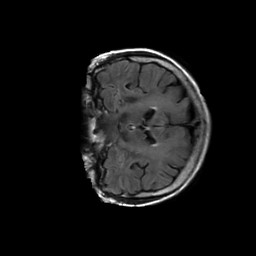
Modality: FLAIR
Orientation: coronal
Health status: ill
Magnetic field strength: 3 T